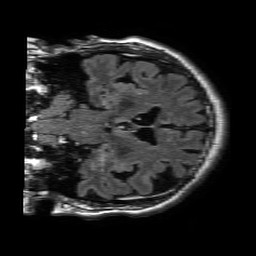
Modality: FLAIR
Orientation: coronal
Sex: male
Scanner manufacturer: philips
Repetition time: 11 s
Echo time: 0.125 s